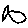
Label: fish